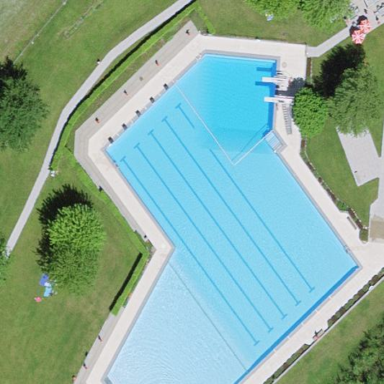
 perfect for swimming and other water activities."